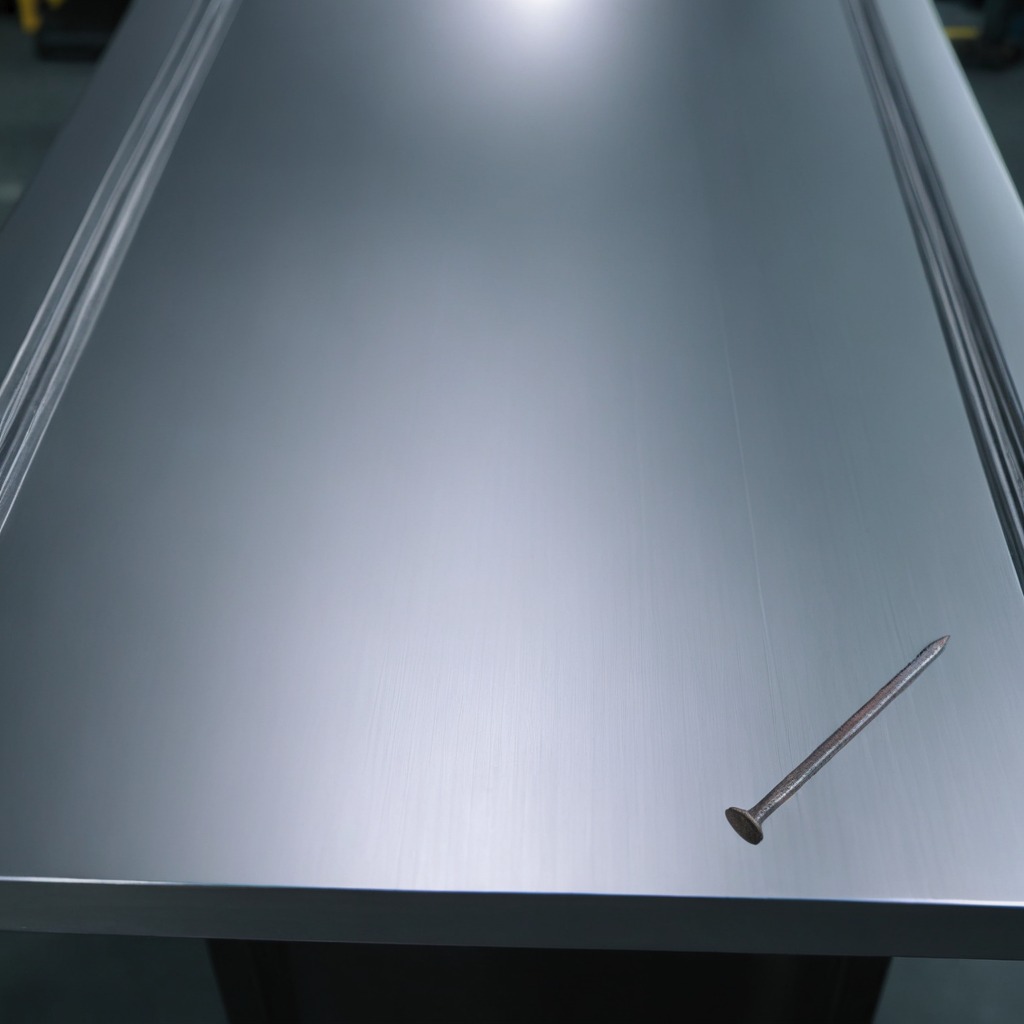
A nail is lying on the metal table in a machine shop under fluorescent lights.